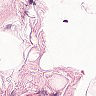
Metastatic tissue present: no